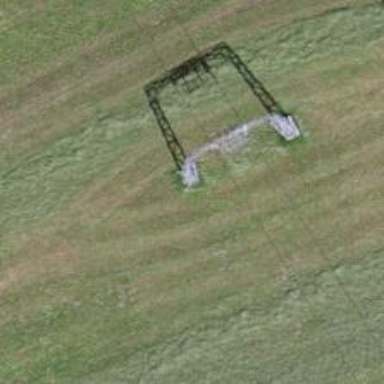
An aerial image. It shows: Pylon for aerialway.